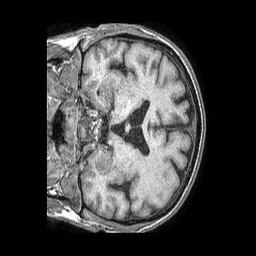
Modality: T1w
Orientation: coronal
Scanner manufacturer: philips
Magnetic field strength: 1.5 T
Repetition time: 0.00766 s
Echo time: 0.003535 s